Field crop: maize
Growth stage: 2
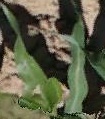
Species: maize